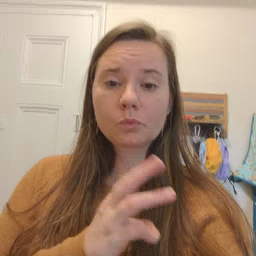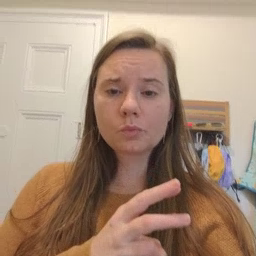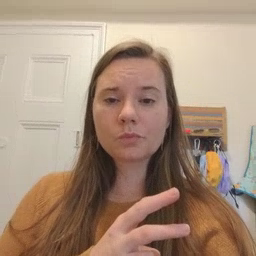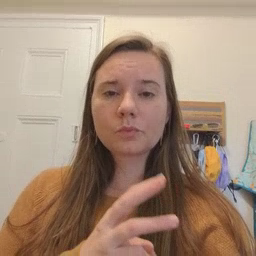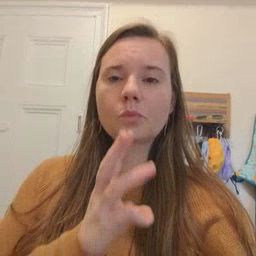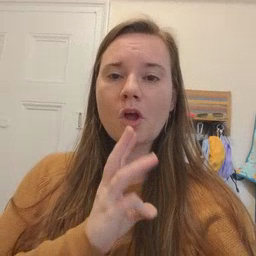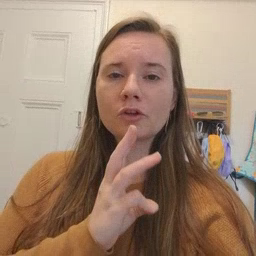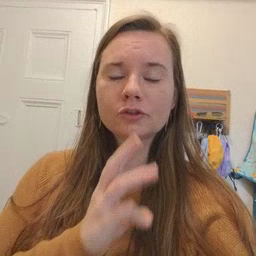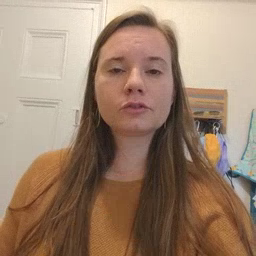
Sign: water